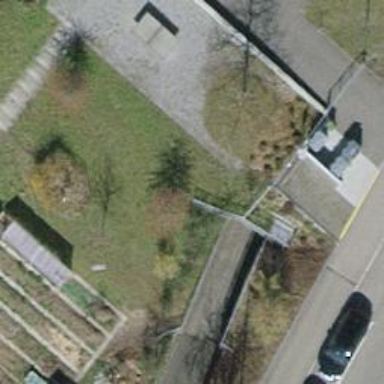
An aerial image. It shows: Parking entrance.